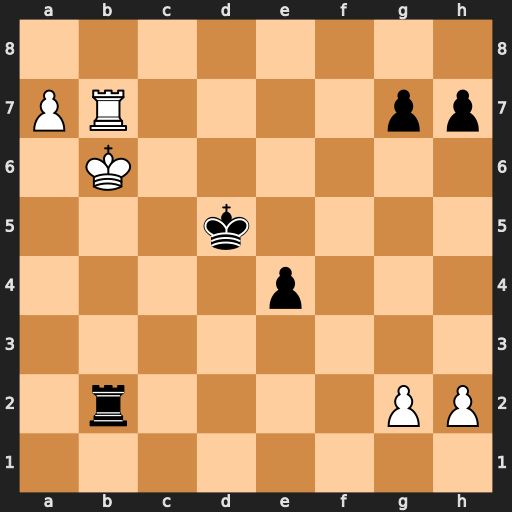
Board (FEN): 8/PR4pp/1K6/3k4/4p3/8/1r4PP/8
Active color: w
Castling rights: -
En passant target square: -
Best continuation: Kc7 Ra2 Kb8